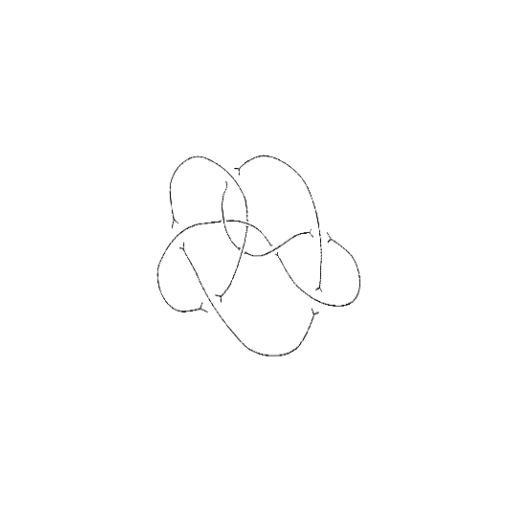
Crossing number: 9